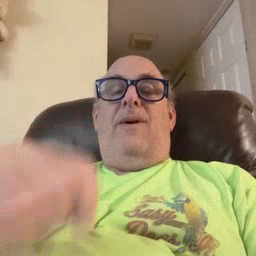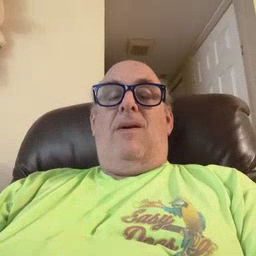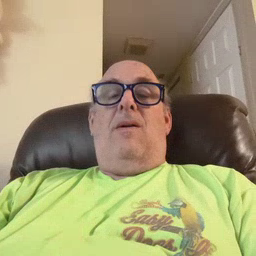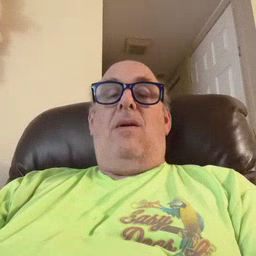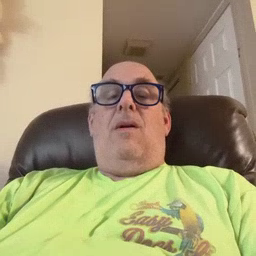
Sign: make